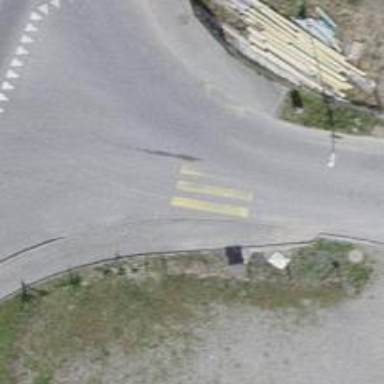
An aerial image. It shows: Footway with zebra crossing.